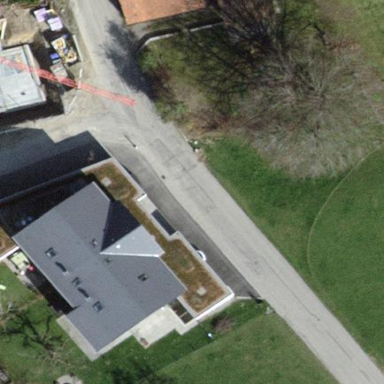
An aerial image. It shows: Building with gabled roof.